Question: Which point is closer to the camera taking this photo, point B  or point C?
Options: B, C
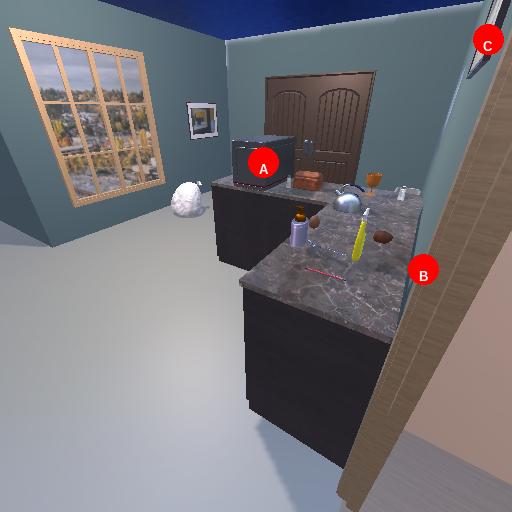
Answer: B